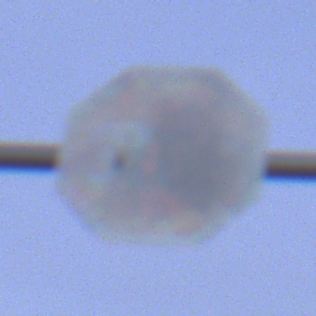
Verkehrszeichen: Stop
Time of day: SunriseSunset
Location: Outdoor (Suburban)
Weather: PartlyCloudy
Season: NotSpecified
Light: Natural